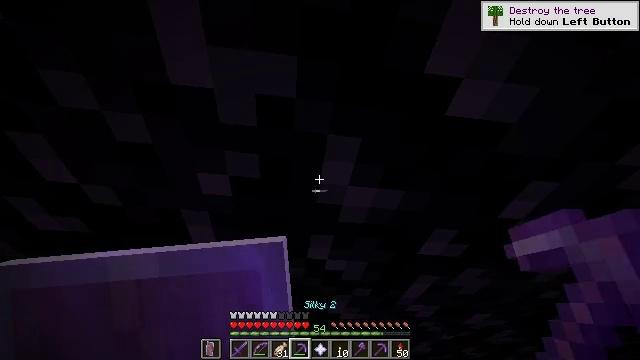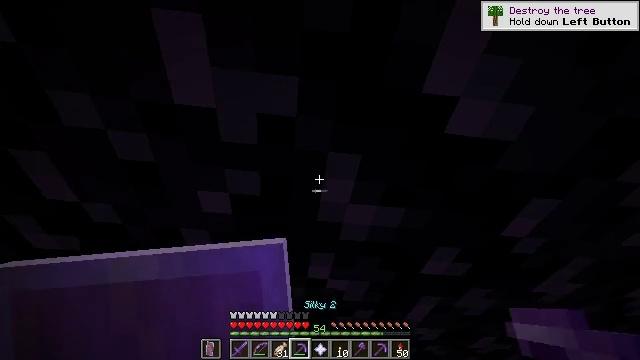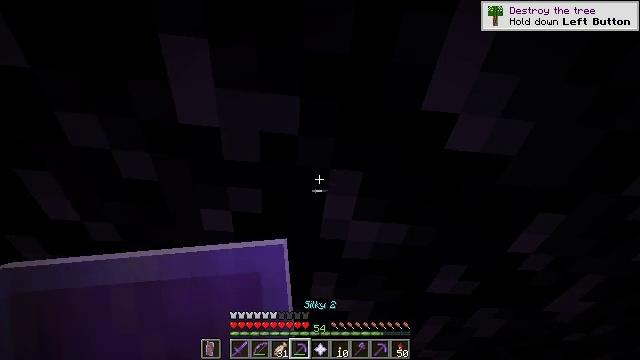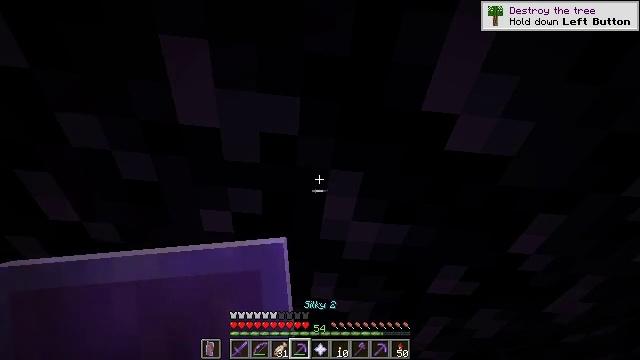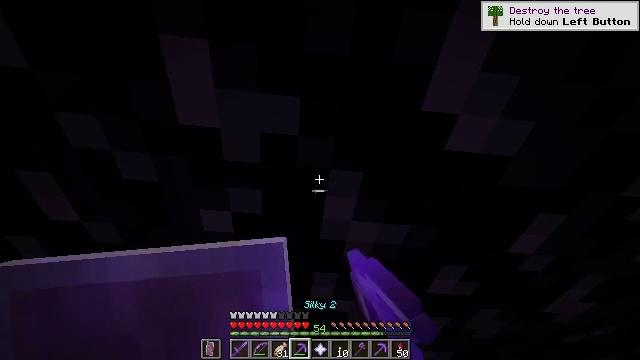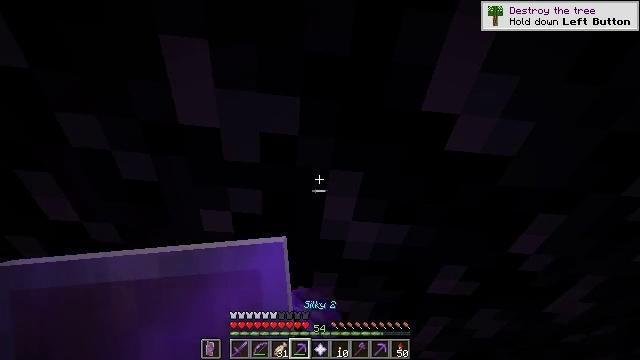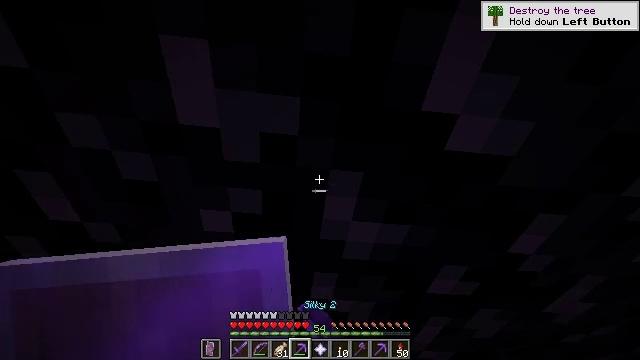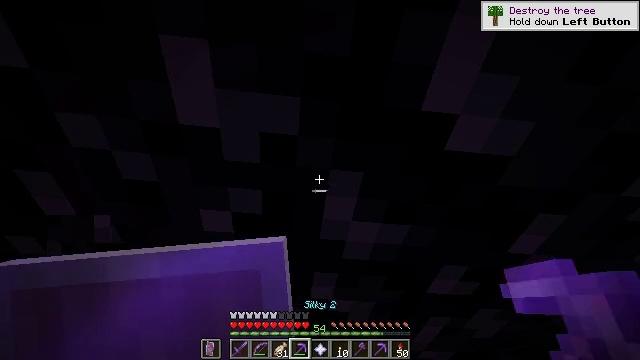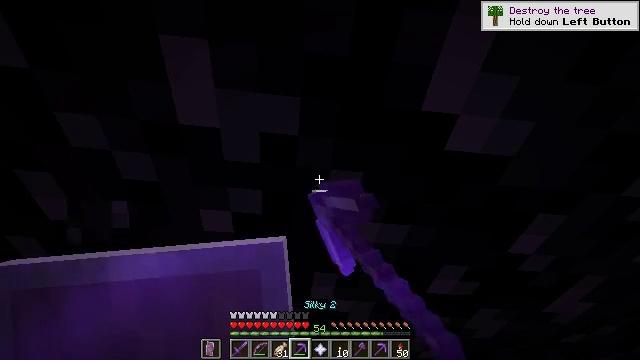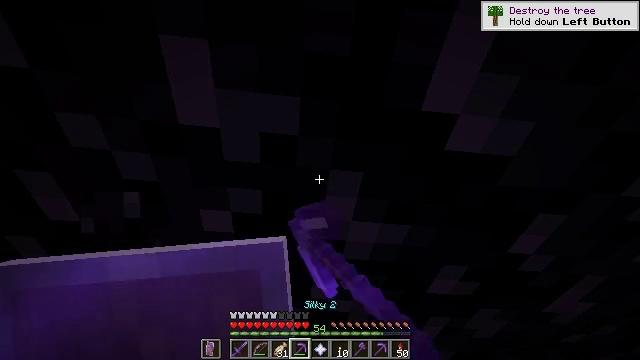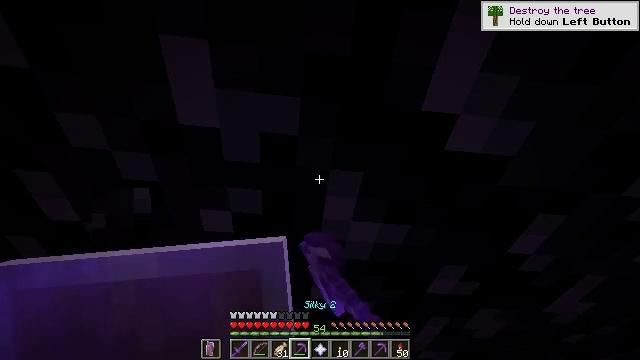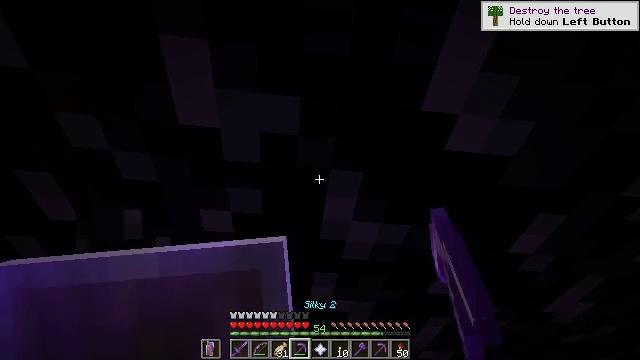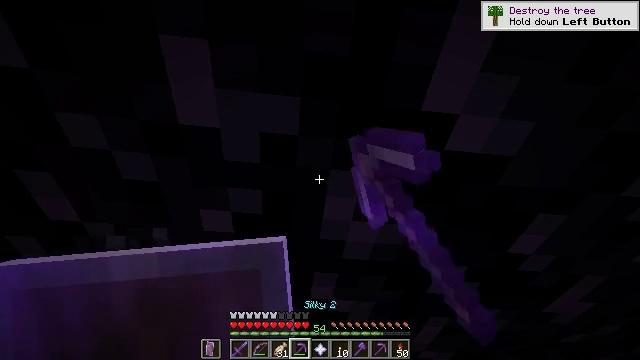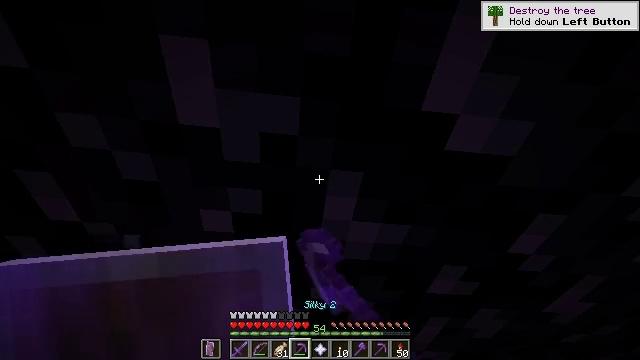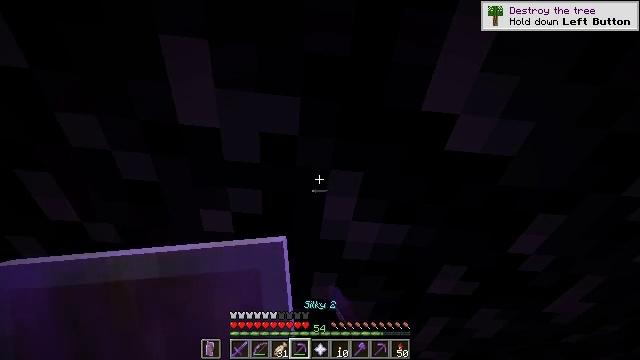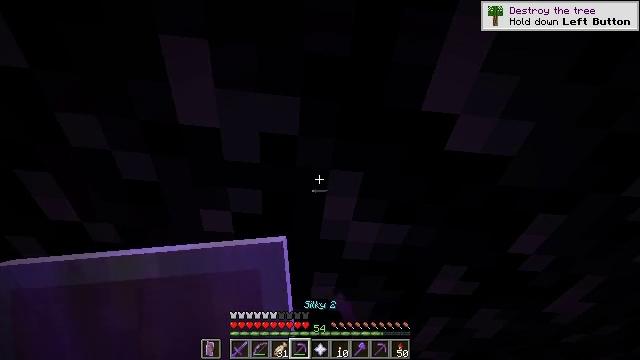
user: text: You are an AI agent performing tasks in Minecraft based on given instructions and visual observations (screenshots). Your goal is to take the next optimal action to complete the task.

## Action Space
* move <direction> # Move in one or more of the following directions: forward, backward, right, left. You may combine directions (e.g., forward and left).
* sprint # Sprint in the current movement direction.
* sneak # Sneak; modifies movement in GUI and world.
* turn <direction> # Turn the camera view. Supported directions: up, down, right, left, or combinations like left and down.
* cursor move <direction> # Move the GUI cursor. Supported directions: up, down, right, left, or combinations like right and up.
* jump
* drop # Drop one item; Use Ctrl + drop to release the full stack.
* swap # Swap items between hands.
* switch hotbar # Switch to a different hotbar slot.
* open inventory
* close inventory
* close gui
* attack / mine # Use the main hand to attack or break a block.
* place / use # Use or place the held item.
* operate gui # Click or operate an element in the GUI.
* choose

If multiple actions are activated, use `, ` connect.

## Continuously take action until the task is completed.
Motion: motion action
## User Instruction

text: Gather obsidian from a lava source.
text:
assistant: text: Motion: turn up
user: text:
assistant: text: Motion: turn up
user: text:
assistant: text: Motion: attack / mine
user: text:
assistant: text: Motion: attack / mine
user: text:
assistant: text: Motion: attack / mine
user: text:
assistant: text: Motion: attack / mine
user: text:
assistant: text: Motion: attack / mine
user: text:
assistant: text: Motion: attack / mine
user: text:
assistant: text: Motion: attack / mine
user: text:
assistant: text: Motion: attack / mine
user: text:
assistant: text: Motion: attack / mine
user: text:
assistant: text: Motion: attack / mine
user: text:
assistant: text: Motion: attack / mine
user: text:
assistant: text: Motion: no_op
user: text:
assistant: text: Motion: no_op
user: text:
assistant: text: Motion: no_op
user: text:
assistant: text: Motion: no_op
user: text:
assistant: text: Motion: no_op
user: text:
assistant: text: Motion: no_op
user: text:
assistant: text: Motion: no_op
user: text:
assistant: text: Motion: no_op
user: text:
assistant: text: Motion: no_op
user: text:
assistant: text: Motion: no_op
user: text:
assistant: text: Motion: no_op
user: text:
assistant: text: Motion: no_op
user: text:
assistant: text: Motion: no_op
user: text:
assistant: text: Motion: no_op
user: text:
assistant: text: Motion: no_op
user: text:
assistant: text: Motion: no_op
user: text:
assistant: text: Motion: no_op